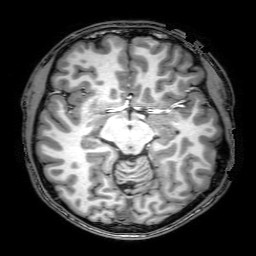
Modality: T1w
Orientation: axial
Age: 21
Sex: male
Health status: ill
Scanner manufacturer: philips
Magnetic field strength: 3 T
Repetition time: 8.171 s
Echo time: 3.748 s